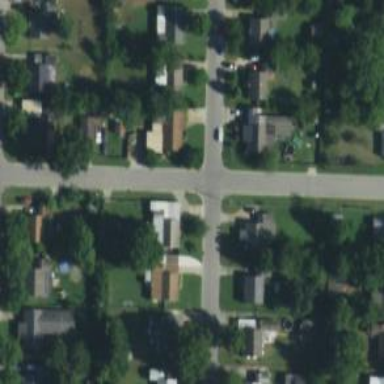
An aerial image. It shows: Road with stop sign.